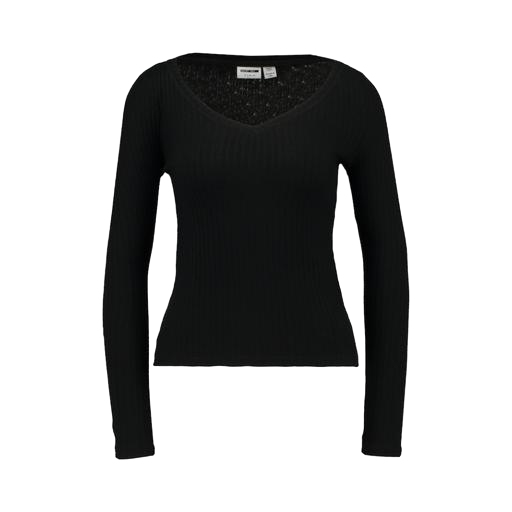
black v-neck top only macy, black v-neck t-shirt only macy, black rib v neck tee, white background